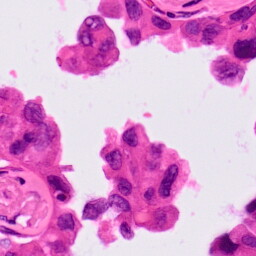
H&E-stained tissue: Lung